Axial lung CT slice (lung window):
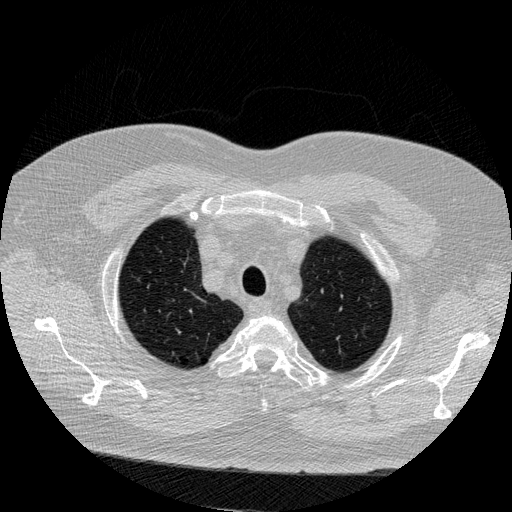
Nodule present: no